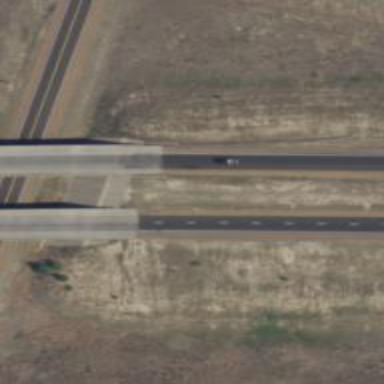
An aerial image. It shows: Bridge over trunk highway expressway.